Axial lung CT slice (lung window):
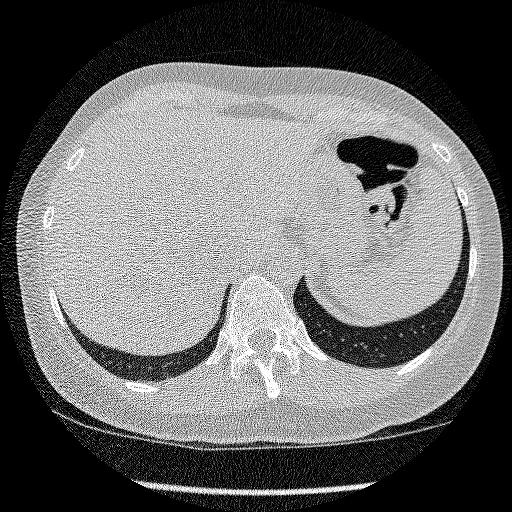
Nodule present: no